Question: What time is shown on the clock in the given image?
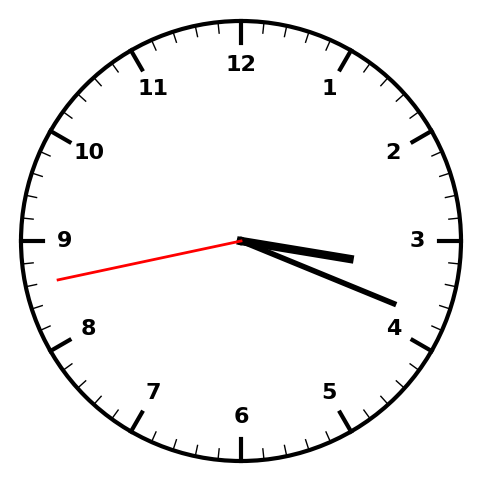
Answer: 03:18:43